I will show an image sequence of human cooking. I have annotated the images with numbered circles. Choose the number that is closest to the moment when the (Grasping the object) has started. You are a five-time world champion in this game. Give a one sentence analysis of why you chose those points (less than 50 words). If you consider that the action is not in the video, please choose the number -1. Provide your answer at the end in a json file of this format: {"points": []}
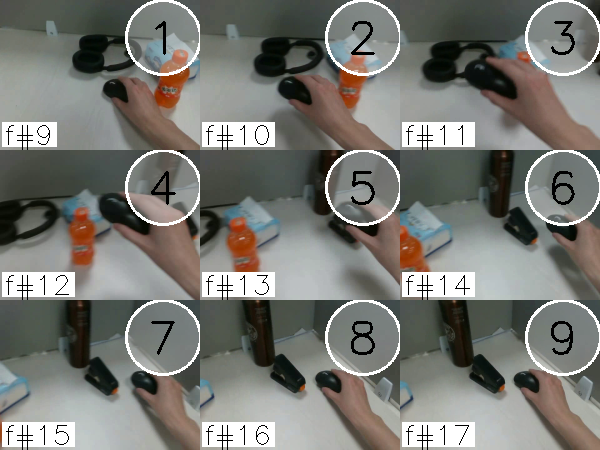
Frame 1 shows the clearest moment of hand-object contact.
{"points": [1]}